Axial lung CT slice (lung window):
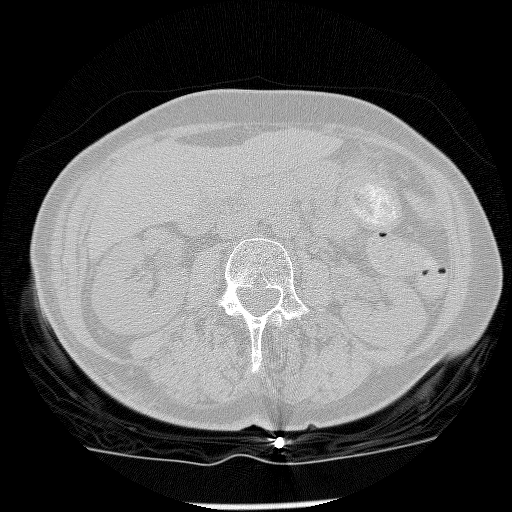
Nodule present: no